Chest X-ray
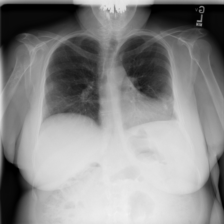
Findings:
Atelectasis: negative
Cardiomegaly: negative
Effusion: negative
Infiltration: negative
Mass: negative
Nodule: negative
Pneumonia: negative
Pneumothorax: positive
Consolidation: negative
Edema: negative
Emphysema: negative
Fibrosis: negative
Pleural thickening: negative
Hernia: negative